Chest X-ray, AP view. Patient: 16 years old, sex M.
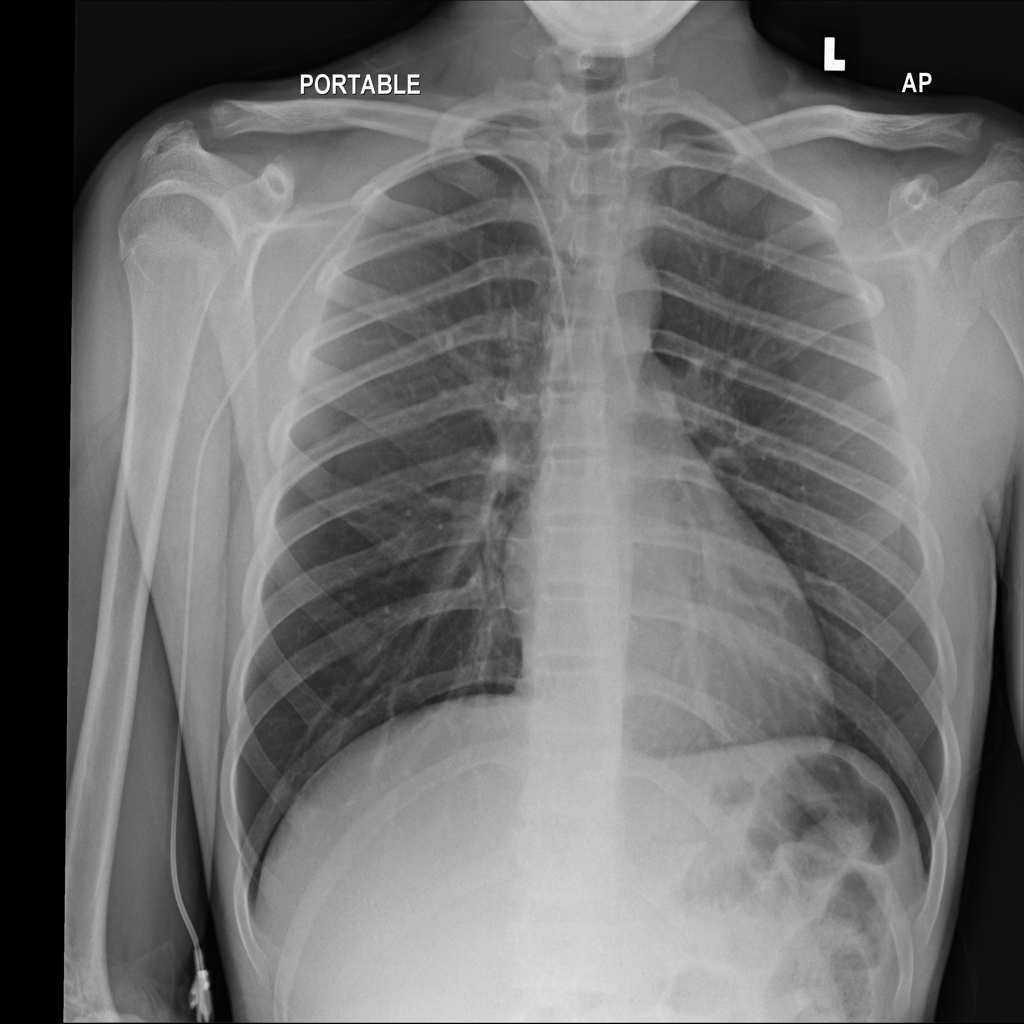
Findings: No Finding